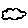
Label: cloud